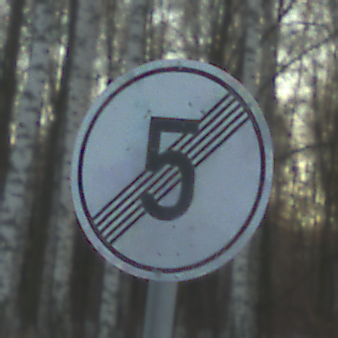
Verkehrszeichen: EndeGeschwindigkeit5
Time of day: SunriseSunset
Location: Outdoor (Nature)
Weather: Clear
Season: Winter
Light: Natural